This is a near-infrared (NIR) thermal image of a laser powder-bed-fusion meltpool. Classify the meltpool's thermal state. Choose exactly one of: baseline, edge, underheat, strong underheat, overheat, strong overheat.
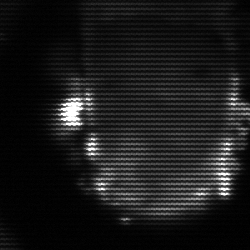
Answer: baseline